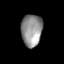
Tissue: prostate
Cell type: T cells
Senescence score: 0.2633
Nuclear area (px): 657
Mean DAPI intensity: 145.472